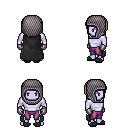
a pixel art fantasy rpg character, male body template, dark elf, purple skin, black cape, magenta pants, white blonde pageboy hairstyle, chain hood, metal gloves, gray slippers, four views (front, back, left, right), 2x2 character sprite sheet, small pixel art, hard edges, no anti-aliasing